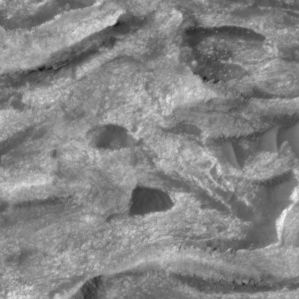
Label: non_frost